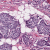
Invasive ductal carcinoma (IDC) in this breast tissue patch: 1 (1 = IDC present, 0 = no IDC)